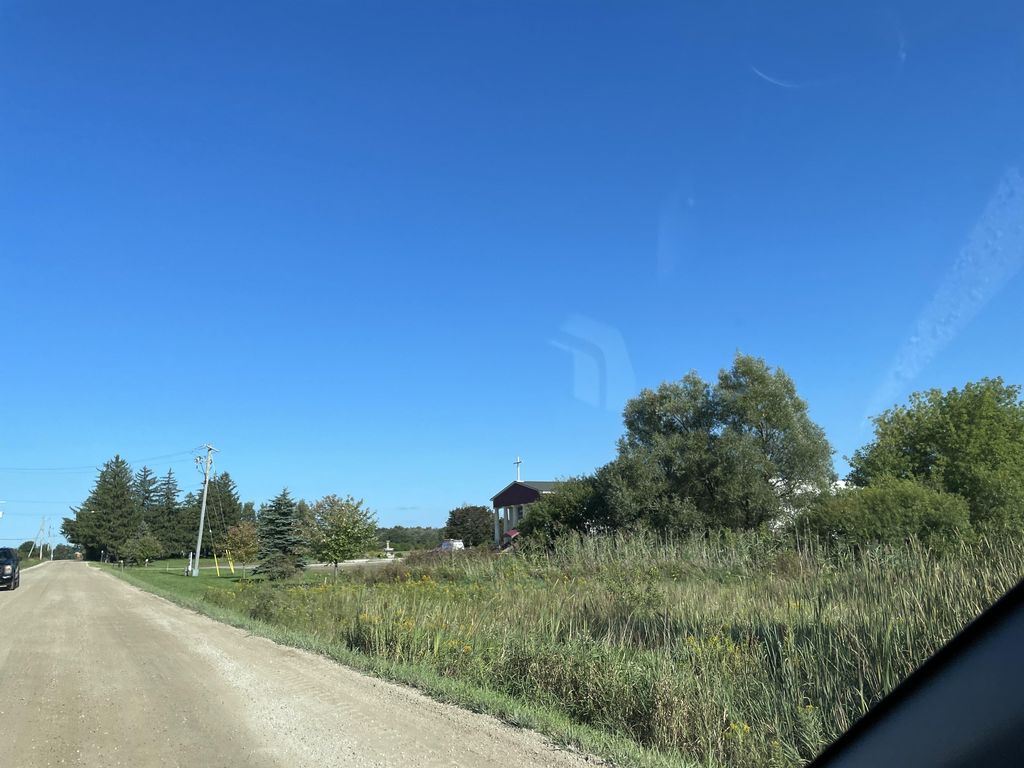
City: kitchener-waterloo